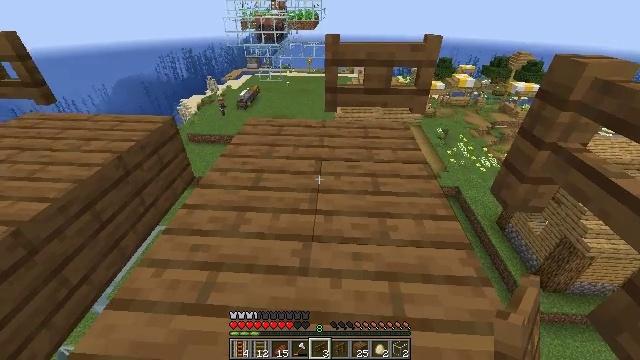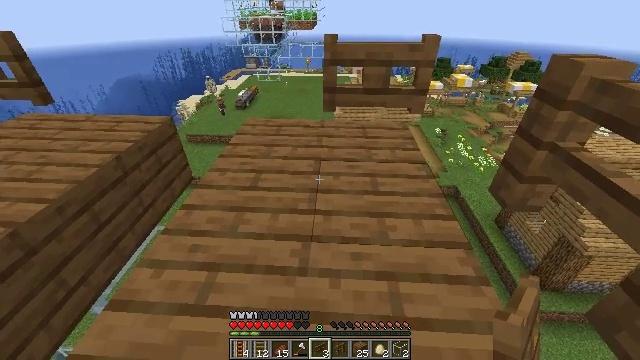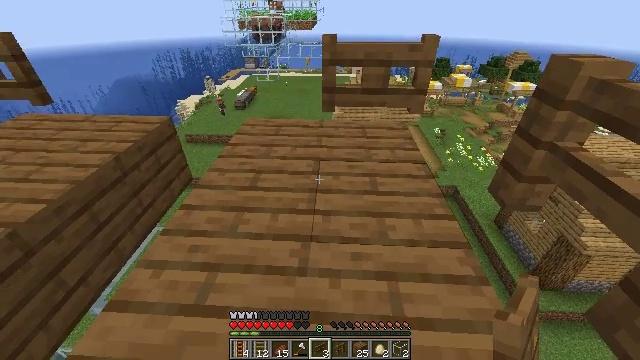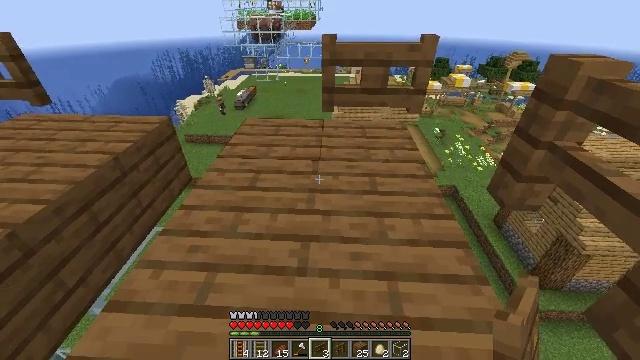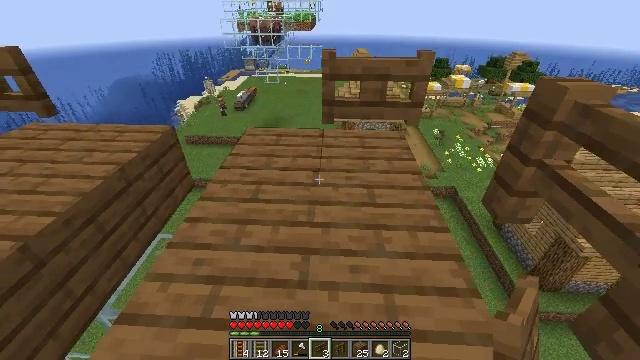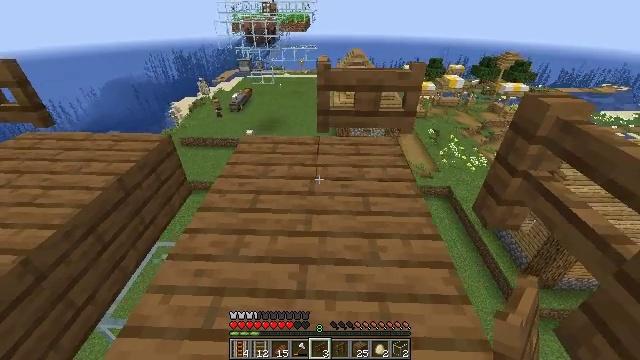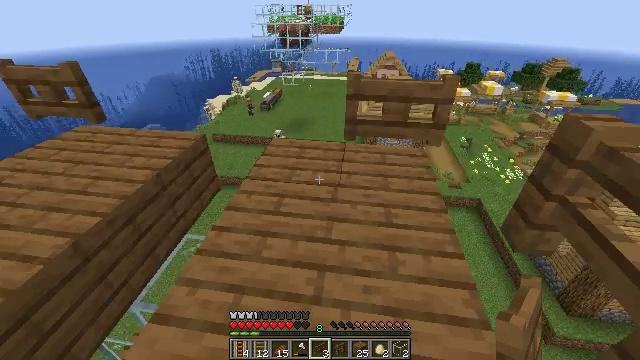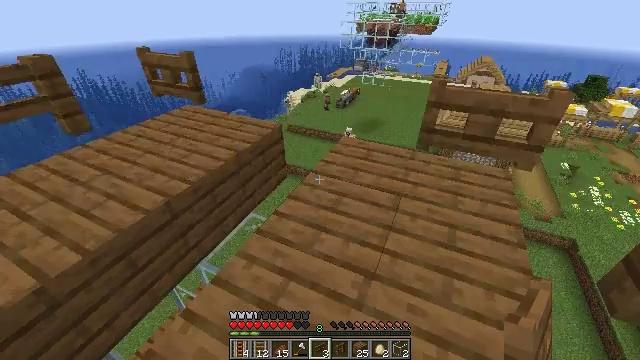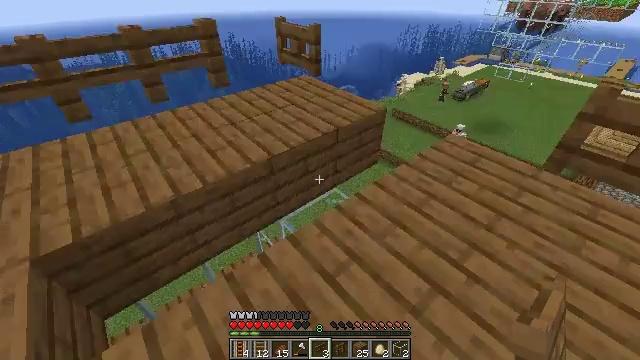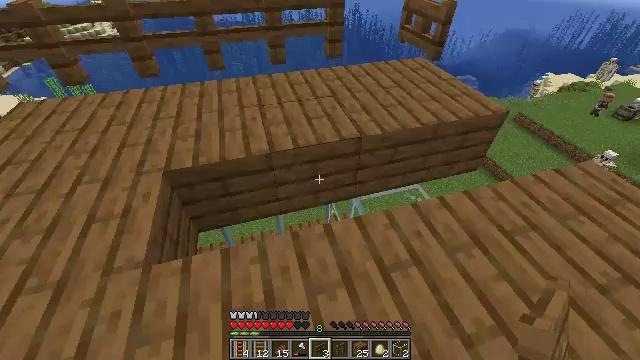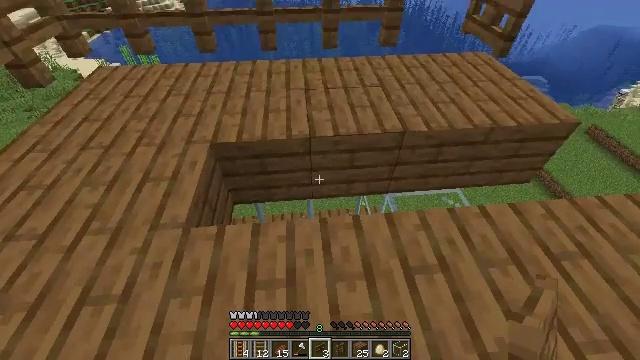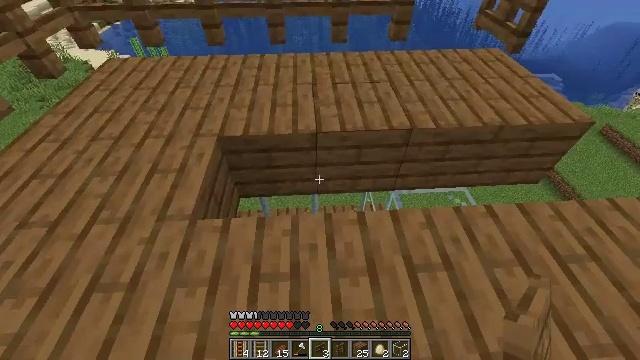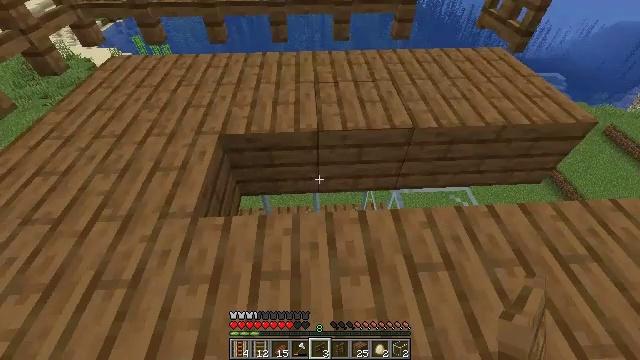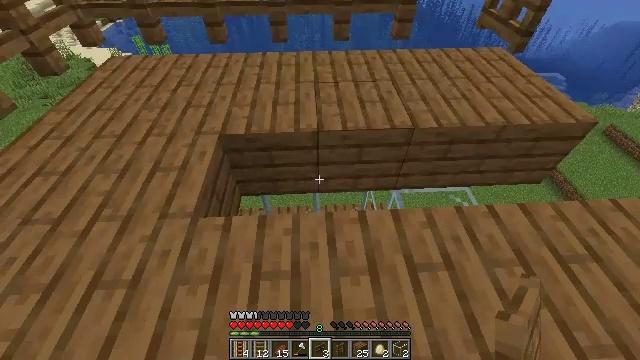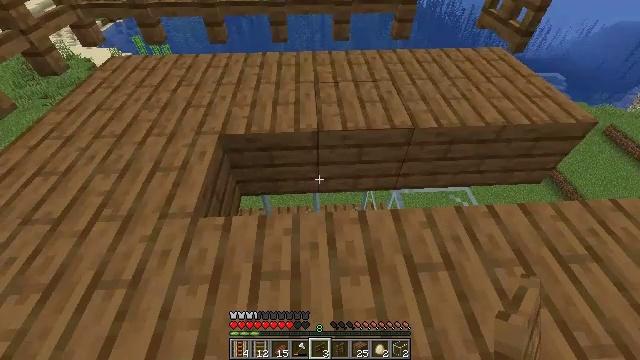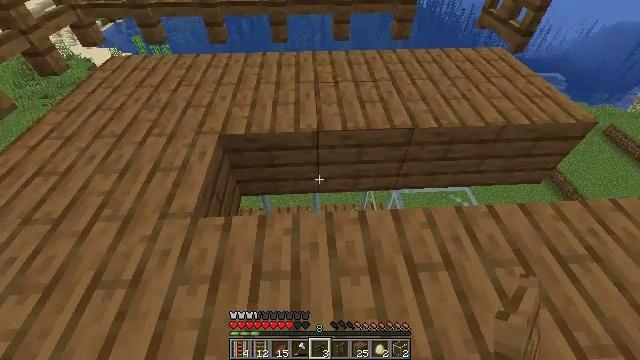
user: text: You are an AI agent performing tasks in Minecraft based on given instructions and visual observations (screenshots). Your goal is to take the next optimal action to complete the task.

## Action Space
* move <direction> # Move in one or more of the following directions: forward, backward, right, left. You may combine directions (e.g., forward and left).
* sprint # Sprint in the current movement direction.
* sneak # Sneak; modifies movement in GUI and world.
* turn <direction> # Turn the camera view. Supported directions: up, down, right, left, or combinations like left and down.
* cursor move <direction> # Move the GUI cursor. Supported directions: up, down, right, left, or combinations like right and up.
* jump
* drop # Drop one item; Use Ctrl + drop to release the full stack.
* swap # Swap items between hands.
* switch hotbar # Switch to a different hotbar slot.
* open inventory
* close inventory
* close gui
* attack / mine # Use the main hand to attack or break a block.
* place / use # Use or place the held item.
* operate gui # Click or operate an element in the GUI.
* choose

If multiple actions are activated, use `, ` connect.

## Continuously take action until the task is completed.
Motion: motion action
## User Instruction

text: Reclaim the spruce fence for reuse.
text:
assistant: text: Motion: sneak
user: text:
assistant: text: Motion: sneak
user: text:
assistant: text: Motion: no_op
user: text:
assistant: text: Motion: no_op
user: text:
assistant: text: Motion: turn right
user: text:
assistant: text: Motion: turn left
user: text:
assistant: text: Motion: turn left
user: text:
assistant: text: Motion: turn left and down
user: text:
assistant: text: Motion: turn left and down
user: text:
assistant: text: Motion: turn left and down
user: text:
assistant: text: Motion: turn left and down
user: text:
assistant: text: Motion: no_op
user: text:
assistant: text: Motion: no_op
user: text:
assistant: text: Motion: no_op
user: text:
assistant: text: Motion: no_op
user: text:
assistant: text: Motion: no_op
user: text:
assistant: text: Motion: no_op
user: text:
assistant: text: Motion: no_op
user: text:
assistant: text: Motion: no_op
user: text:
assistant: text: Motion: no_op
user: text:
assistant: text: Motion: no_op
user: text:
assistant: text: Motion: no_op
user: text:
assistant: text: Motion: no_op
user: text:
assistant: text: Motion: no_op
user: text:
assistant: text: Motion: no_op
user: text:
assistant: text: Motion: turn left
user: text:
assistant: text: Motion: turn left
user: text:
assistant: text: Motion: turn left
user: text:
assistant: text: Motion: turn left and up
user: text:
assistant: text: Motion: turn left and up